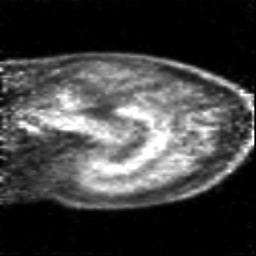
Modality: PET
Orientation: sagittal
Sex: female
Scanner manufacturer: siemens